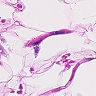
Metastatic tissue present: no